A 2-D grayscale encoding of one vibration snapshot from a rotor kit is shown. What is the most likely rotor condition (normal, misalignment, unbalance, looseness)?
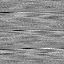
Answer: looseness